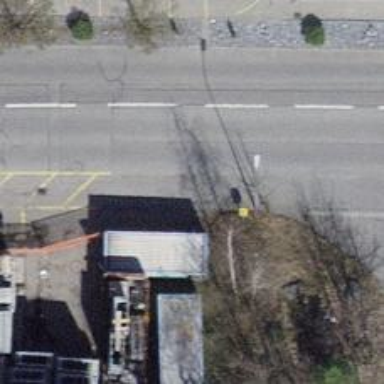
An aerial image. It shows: Post box.